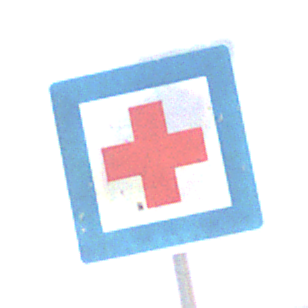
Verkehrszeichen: ErsteHilfe
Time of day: MorningAfternoon
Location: Outdoor (Nature)
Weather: PartlyCloudy
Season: NotSpecified
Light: Natural